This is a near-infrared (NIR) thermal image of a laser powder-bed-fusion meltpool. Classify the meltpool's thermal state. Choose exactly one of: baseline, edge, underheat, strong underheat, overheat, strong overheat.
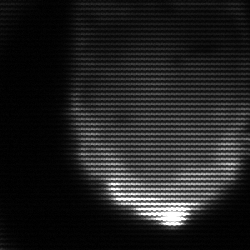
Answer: edge